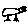
Label: bird